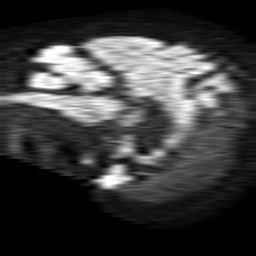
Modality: TRACE
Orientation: sagittal
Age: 79
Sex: female
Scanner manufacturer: philips
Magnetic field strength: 1.5 T
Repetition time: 4.6 s
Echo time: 0.08631 s